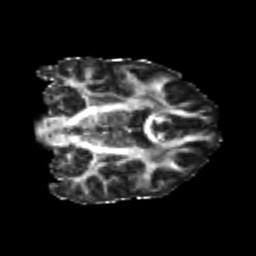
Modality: FA
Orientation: coronal
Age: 21
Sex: male
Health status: healthy
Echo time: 0.074 s